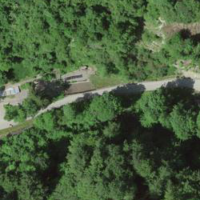
EUNIS habitat code: 44
Species observed at this site:
Physalis peruviana
Ranunculus acris